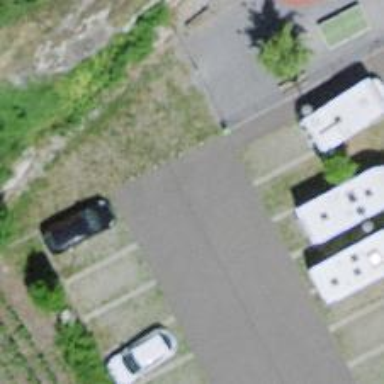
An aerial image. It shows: Road serving as parking aisle.